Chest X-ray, PA view. Patient: 59 years old, sex F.
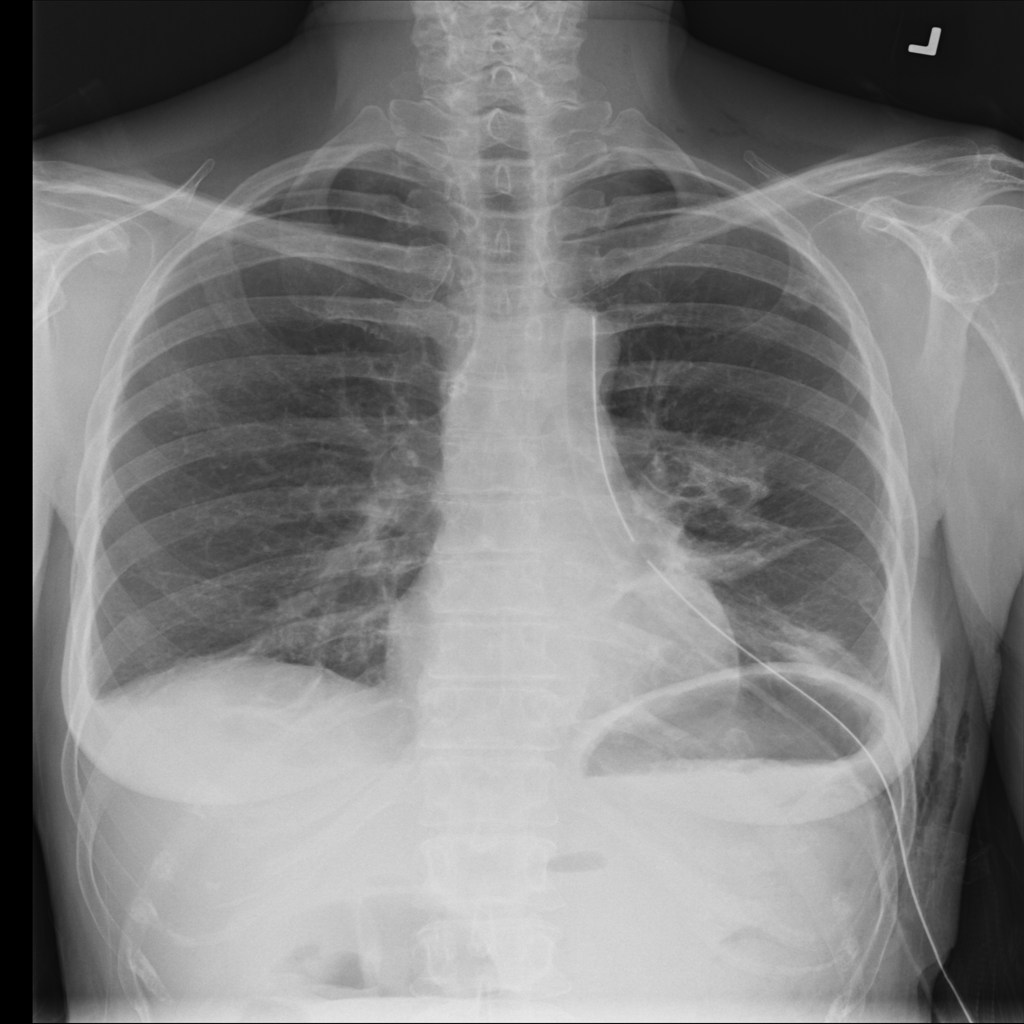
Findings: No Finding